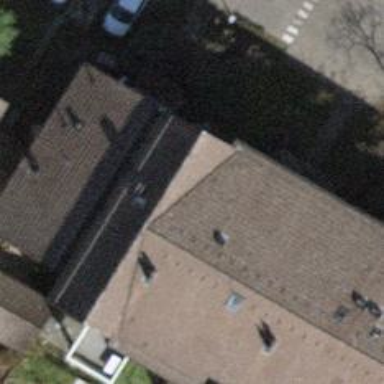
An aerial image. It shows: Building with pitched roof.